Question: I have a webpage which uses this <URL> on it. I want to add a two column layout to one of the tabs, and I am using the following code:
'''
<div class="content-wrapper">
<div class="con con-left">
Column 1
</div>
<div class="con con-right">
Column 2
</div>
</div>
'''
Which works with this CSS:
'''
.content-wrapper
{ width: 100%;
margin: 0 auto; }
.con
{ margin: 0 10px;
float: left;
display: inline; }
.con-left
{ width: 500px; }
.con-right
{ width: 500px; }
'''
The problem is the size of the tab does not expand for the amount of text that is insidethe div - as shown in the image below. How can I set the CSS so that the tabs will recognise the content within the '<div>' tags?

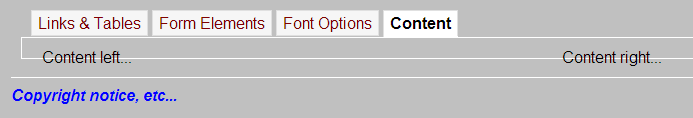
Answer: you can't set a width on inline elements - make them 'inline-block' and remove the float so the wrapper will wrap properly.
If you want to keep the float then, either use a 'clear' after your floated elements or add 'overflow:auto' to the wrapper